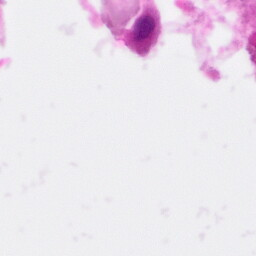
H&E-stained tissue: Pancreatic